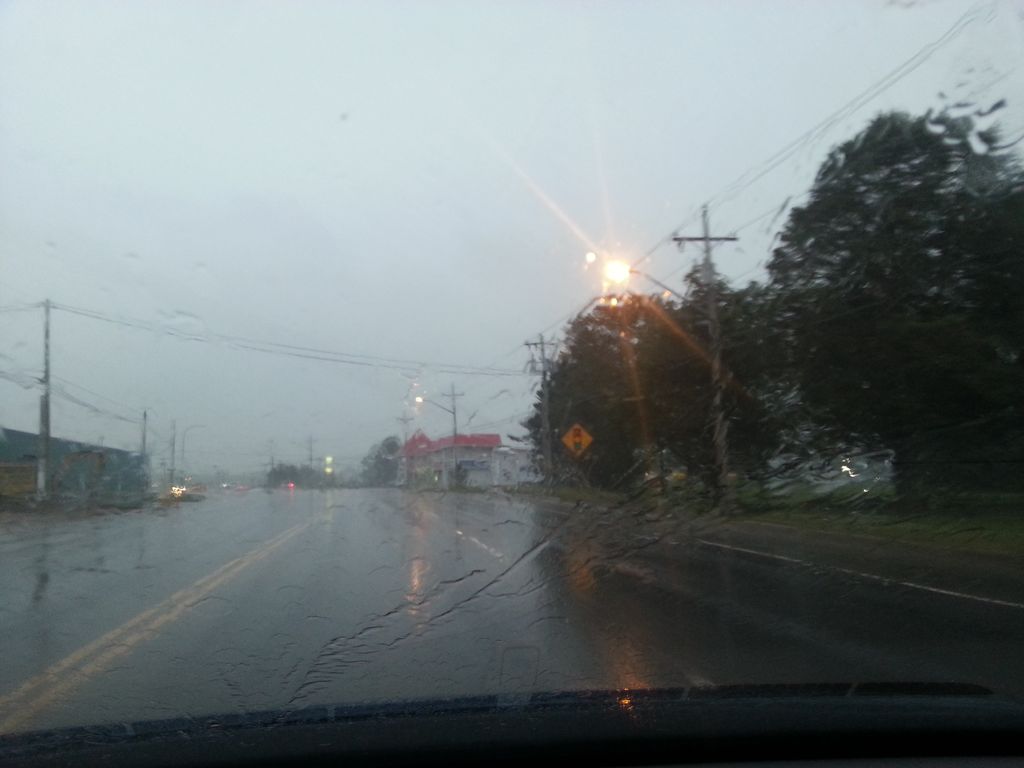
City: charlottetown